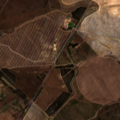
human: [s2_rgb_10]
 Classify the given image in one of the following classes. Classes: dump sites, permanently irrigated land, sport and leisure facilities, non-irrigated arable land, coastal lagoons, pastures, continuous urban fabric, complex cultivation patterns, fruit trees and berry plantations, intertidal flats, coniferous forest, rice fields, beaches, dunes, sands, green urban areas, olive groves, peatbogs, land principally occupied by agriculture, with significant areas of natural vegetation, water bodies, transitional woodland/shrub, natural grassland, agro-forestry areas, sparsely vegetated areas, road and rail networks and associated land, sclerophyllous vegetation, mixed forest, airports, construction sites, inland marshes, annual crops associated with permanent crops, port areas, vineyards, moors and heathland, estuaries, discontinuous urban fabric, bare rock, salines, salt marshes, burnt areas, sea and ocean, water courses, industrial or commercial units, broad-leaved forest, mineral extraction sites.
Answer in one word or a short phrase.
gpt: non-irrigated arable land, permanently irrigated land, pastures, transitional woodland/shrub